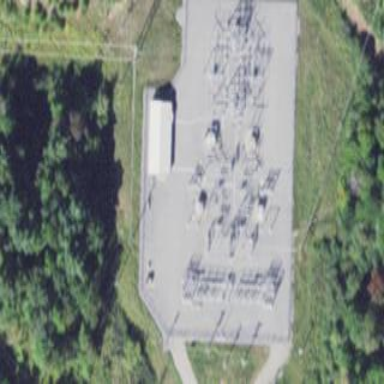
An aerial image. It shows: Distribution-level power substation.